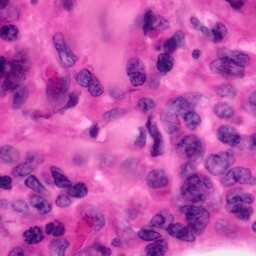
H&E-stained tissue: Pancreatic